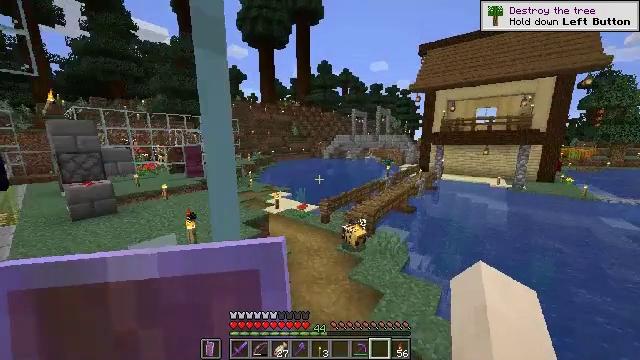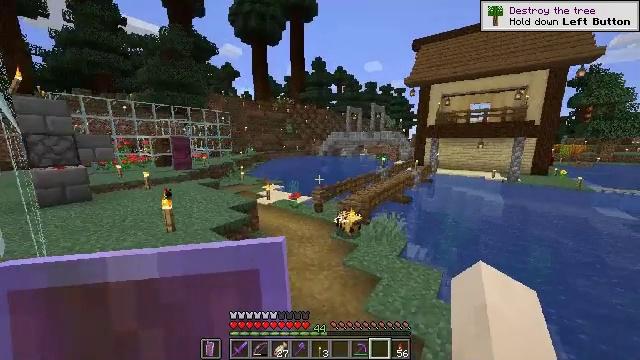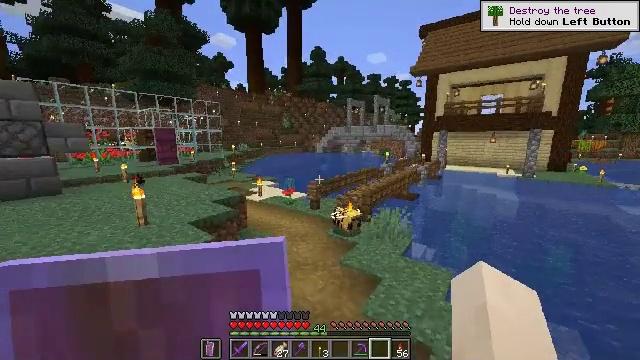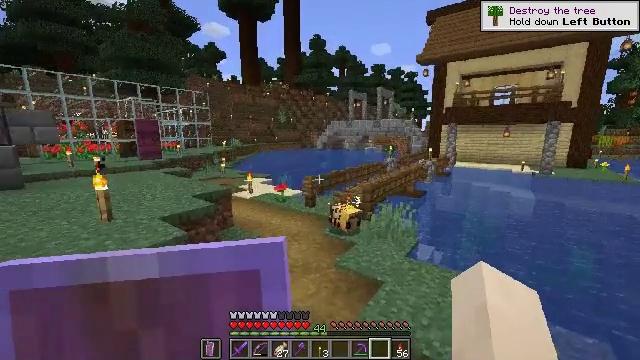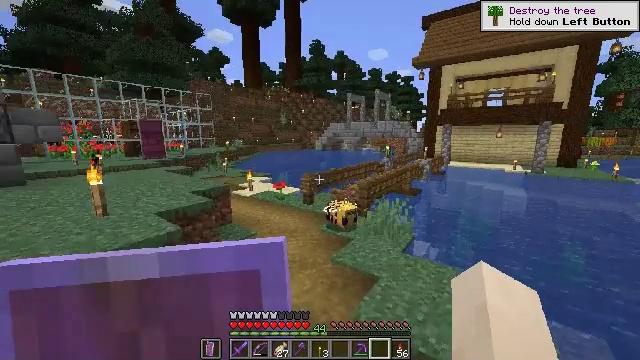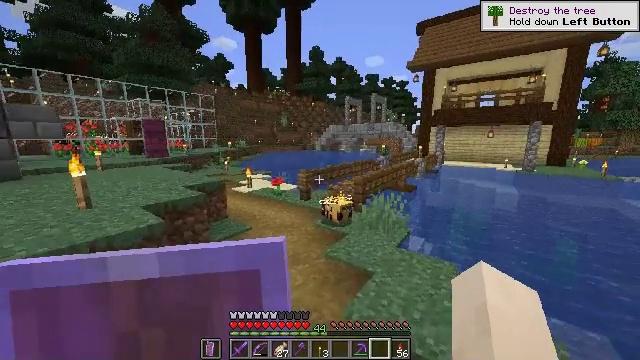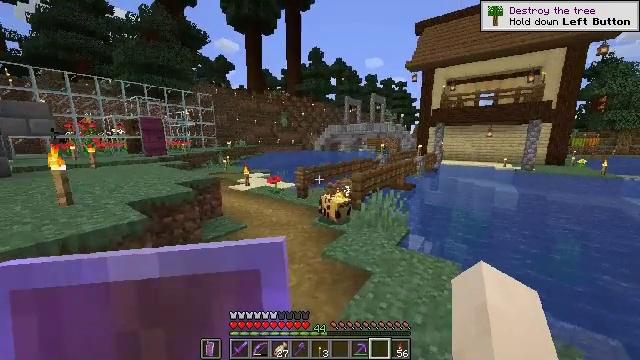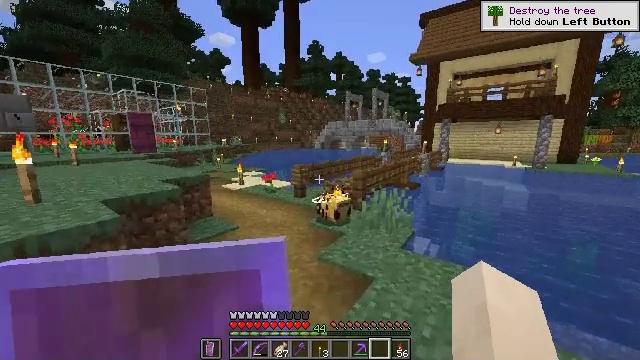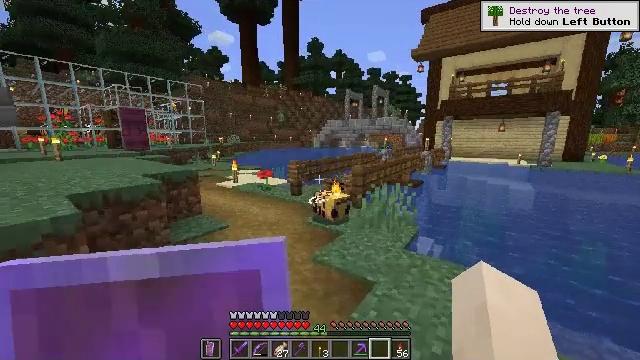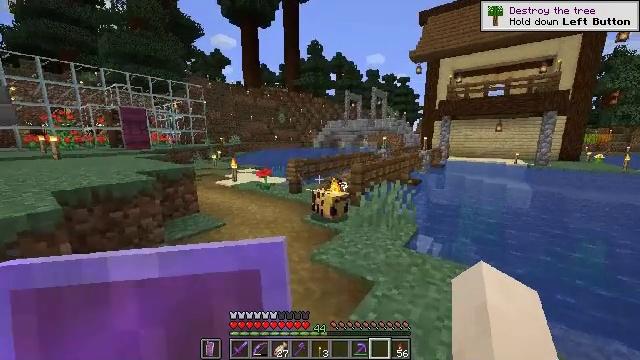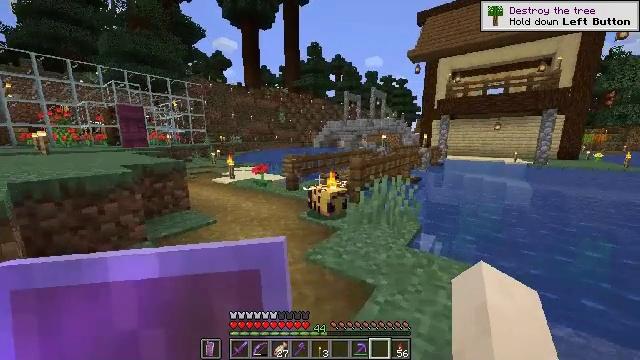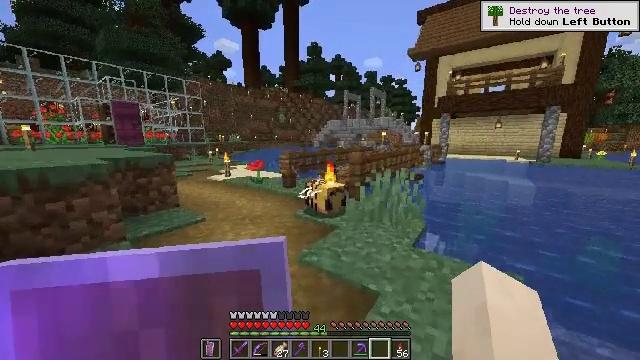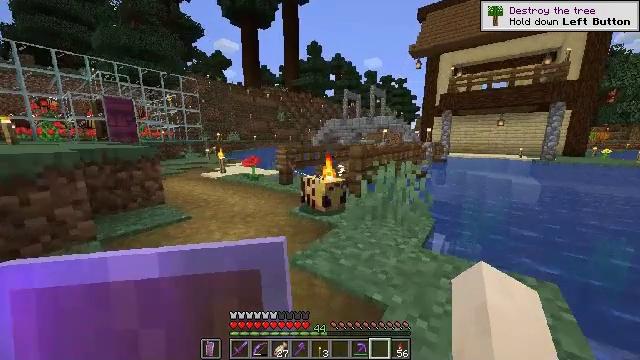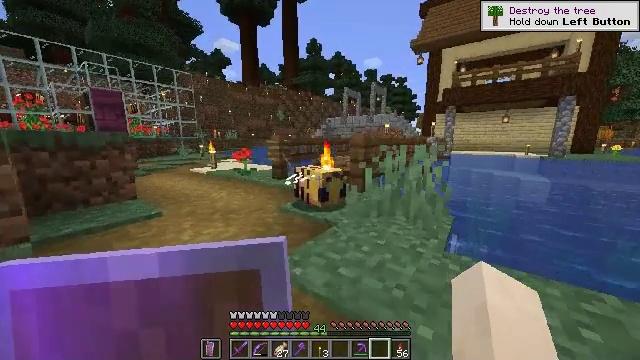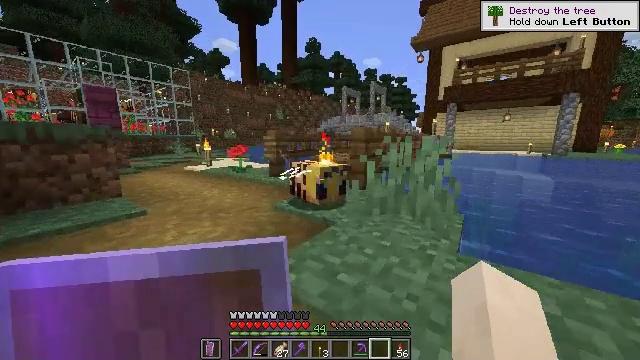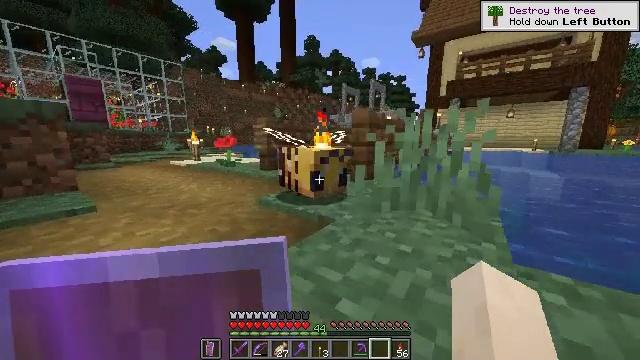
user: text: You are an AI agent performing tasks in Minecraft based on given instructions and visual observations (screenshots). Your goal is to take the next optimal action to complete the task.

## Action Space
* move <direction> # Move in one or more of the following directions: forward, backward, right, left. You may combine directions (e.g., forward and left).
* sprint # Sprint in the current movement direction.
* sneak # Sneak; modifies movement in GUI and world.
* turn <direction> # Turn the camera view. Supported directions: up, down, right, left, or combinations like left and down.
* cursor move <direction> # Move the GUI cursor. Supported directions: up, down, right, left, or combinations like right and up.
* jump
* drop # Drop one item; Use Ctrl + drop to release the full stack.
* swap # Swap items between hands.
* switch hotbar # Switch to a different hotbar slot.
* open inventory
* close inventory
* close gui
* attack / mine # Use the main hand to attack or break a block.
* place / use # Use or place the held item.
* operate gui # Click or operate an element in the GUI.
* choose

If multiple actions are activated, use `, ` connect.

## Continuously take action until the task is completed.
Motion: motion action
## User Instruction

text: Break the bone block to gather material.
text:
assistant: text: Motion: move forward, sprint, turn right, jump
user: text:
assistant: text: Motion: move forward, sprint, jump
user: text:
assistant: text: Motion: move forward, sprint, jump
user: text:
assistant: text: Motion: move forward, sprint, jump
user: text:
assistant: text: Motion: move forward, sprint, jump
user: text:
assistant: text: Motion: move forward, sprint, jump
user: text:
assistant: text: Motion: move forward, sprint, jump
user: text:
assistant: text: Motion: move forward, sprint, jump
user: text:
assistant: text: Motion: move forward, sprint
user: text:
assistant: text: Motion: move forward, sprint
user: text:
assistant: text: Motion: move forward, sprint
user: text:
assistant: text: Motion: move forward, sprint
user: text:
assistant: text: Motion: move forward, sprint
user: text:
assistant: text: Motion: move forward, sprint
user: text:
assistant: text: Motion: move forward, sprint
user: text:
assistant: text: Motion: move forward, sprint
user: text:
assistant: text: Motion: move forward, sprint
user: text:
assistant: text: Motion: move forward, sprint
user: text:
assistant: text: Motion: move forward, sprint
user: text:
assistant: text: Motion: move forward, sprint
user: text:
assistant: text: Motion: move forward, sprint
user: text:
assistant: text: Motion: move forward, sprint
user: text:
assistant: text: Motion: move forward, sprint
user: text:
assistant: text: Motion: move forward, sprint
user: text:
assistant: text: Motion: move forward, sprint
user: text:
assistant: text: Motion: no_op
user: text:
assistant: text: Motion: no_op
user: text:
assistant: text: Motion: no_op
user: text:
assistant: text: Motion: no_op
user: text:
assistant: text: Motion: no_op